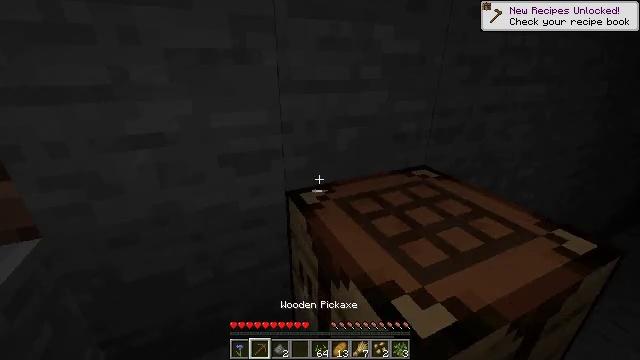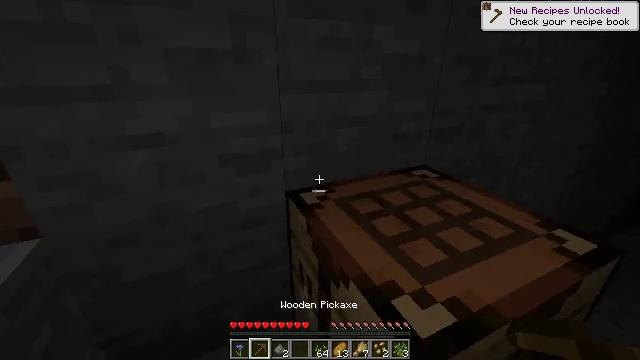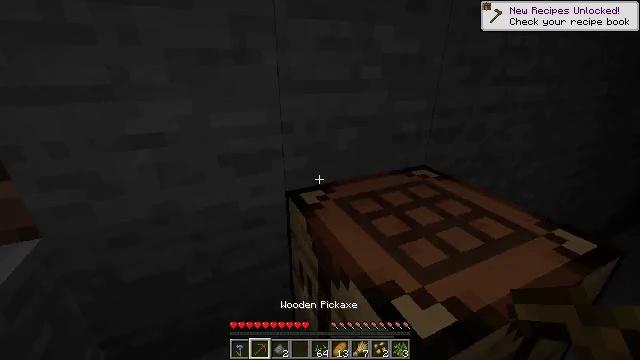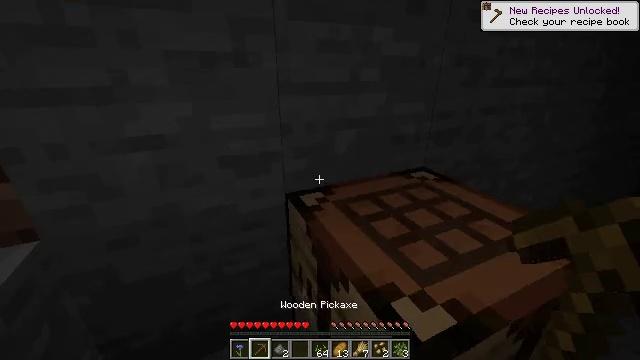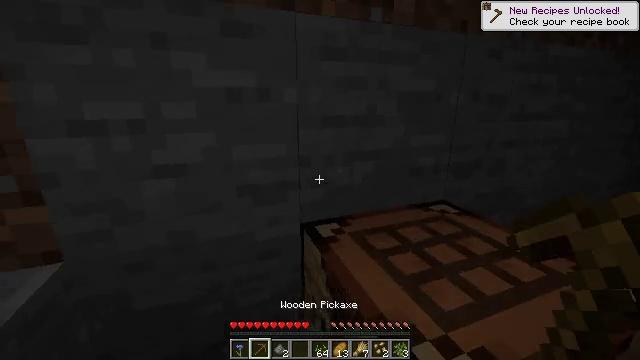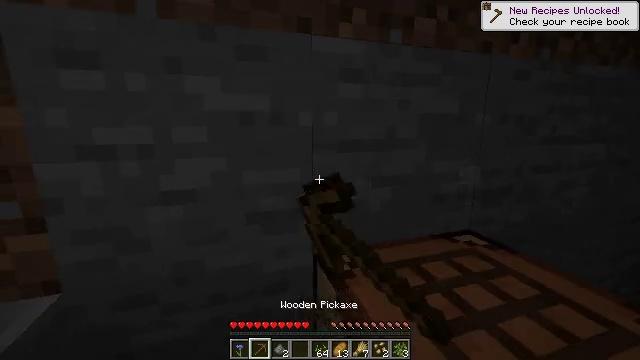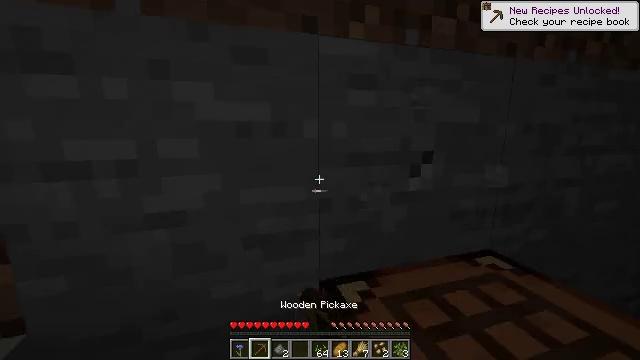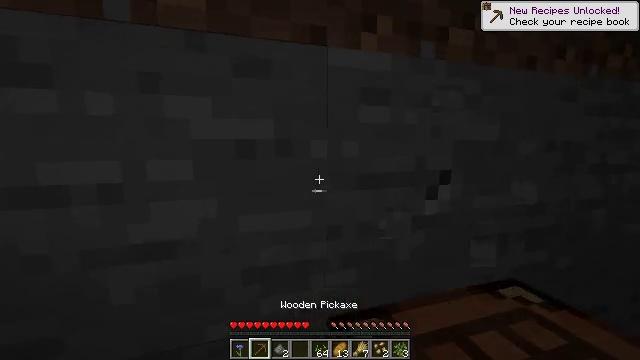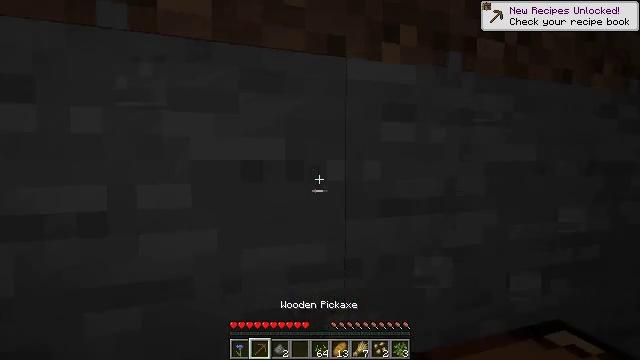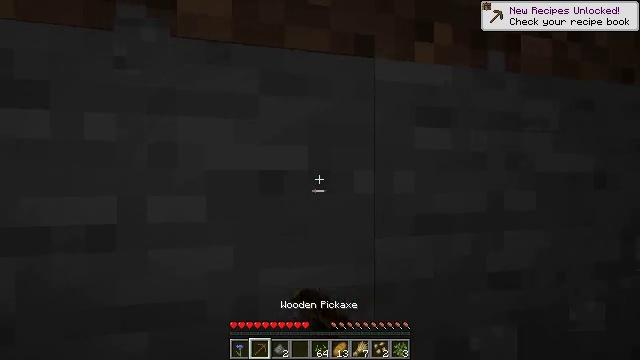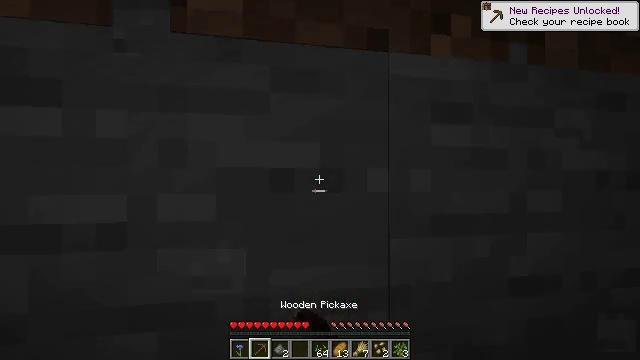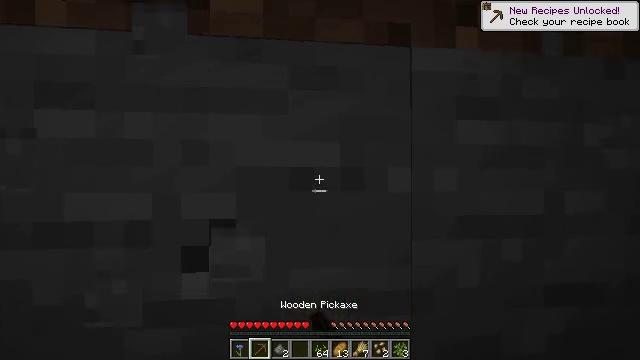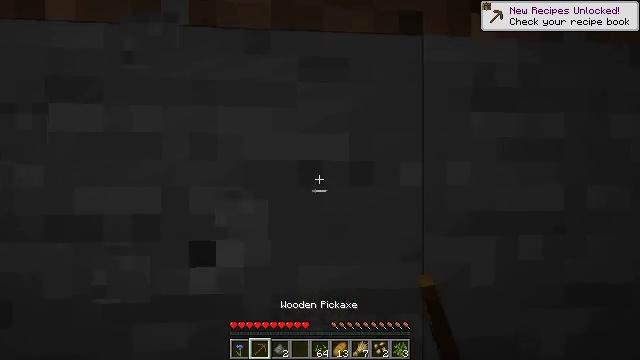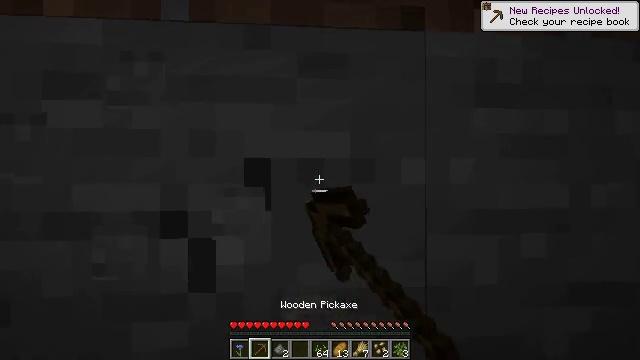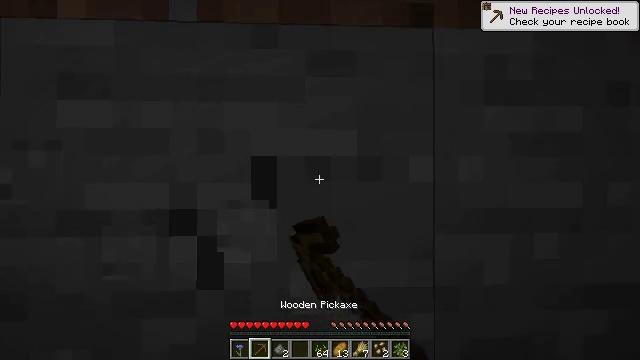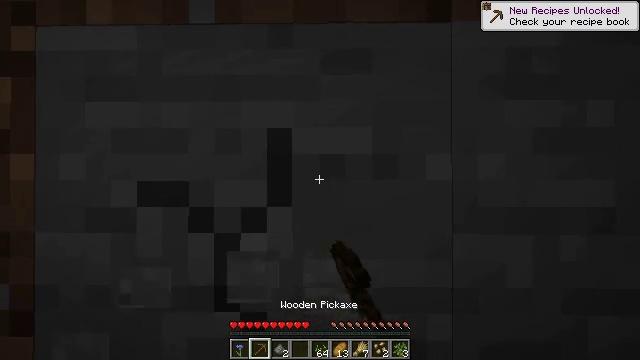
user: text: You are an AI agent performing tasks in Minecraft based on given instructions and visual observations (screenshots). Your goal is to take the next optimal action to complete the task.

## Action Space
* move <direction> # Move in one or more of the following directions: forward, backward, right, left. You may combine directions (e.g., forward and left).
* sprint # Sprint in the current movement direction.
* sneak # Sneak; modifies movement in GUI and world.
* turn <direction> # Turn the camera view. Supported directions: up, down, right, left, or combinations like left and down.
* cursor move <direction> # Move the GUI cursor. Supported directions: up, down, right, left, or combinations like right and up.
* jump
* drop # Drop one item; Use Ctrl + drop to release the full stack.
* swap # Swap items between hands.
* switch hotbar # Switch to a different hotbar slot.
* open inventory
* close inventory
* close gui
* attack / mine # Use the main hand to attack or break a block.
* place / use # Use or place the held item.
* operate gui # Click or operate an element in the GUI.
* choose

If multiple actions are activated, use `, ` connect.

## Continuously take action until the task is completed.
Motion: motion action
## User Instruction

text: Collect stone from the mine.
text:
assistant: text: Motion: no_op
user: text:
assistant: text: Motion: no_op
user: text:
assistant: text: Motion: no_op
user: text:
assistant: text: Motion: turn left and up, attack / mine
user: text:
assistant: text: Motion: move forward, turn left and up, attack / mine
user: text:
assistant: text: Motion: move forward, turn up, attack / mine
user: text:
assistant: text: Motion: move forward, turn up, attack / mine
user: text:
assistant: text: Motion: turn left and up, attack / mine
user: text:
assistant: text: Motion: turn left and up, attack / mine
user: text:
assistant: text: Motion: turn left, attack / mine
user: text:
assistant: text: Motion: turn left, attack / mine
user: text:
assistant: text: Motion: turn left, attack / mine
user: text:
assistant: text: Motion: attack / mine
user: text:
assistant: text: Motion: turn left, attack / mine
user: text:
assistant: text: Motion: turn left, attack / mine
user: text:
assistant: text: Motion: attack / mine
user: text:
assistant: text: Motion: attack / mine
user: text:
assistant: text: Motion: attack / mine
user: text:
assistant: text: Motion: attack / mine
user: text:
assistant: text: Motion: attack / mine
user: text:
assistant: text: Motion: attack / mine
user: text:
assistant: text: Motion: move left, attack / mine
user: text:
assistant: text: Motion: move left, attack / mine
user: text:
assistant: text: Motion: move left, attack / mine
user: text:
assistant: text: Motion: turn right and up, attack / mine
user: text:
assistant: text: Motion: turn right and up, attack / mine
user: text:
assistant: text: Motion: turn right, attack / mine
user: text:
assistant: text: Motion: attack / mine
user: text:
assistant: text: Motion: attack / mine
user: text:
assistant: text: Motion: move forward, turn right, attack / mine